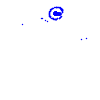
Particle: electron